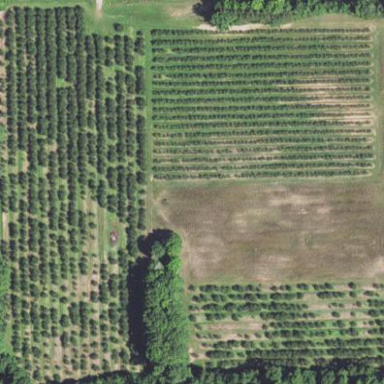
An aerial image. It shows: Orchard.